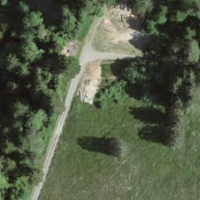
EUNIS habitat code: 25
Species observed at this site:
Populus tremula
Equisetum sylvaticum